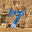
Label: 7